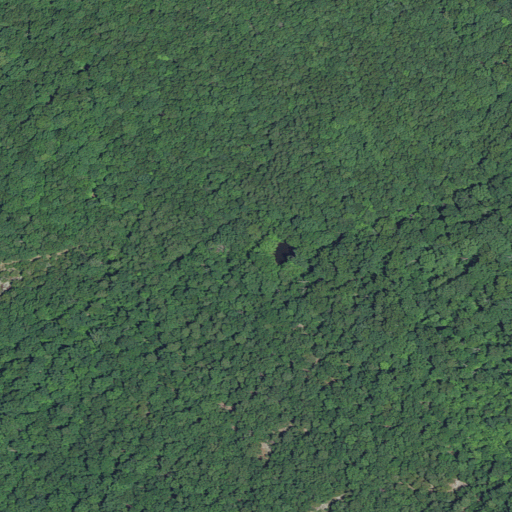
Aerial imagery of gap in Missouri named Doe Gap containing deciduous forest and mixed forest